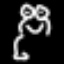
Label: frog